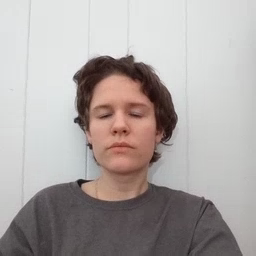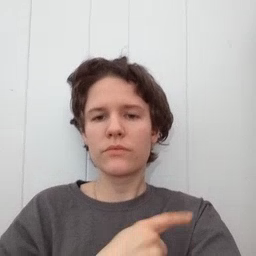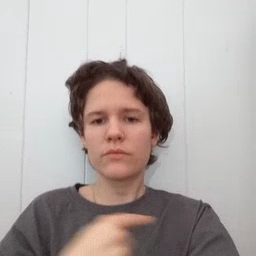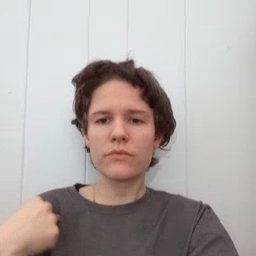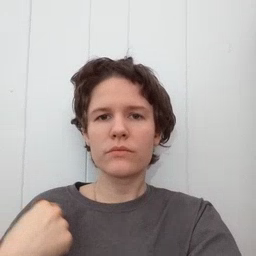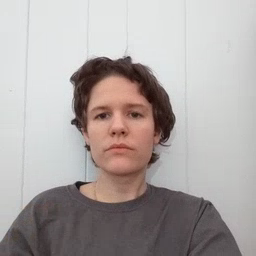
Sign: weus